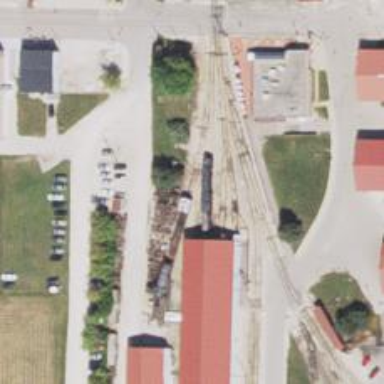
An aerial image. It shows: Preserved railway yard with rails.